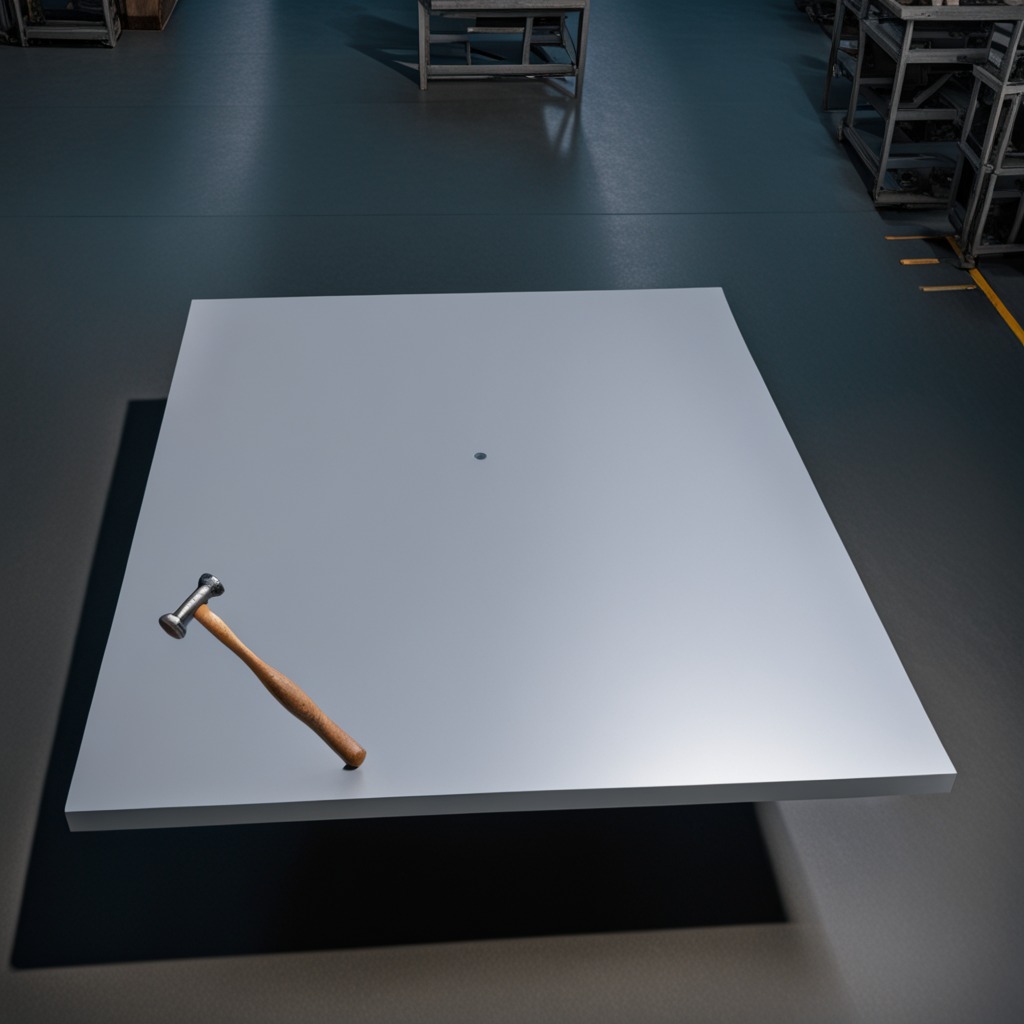
A hammer is lying on a clean empty table in a basement in the evening soft directional lighting on the tabletop realistic grain studio-quality clarity centered framing